Question: I have some data I want to show in a table-like view:

Basically I don't need any of the data grid functionalities such as edit, add, delete or even select, but I do need the ability to have bindable columns.
I think a GridView of a ListView is the way to go, But how can I style it's headers to have a static-text look over the dynamic clickable one? and how can I make the rows unselectable?
I've managed to do that with the help of @JanW. I used the following:
'''
<ListView ItemsSource="{Binding Employees}"
Background="Lavender"
BorderThickness="0"
TextBlock.Foreground="Black"
Margin="100">
<ListView.View>
<GridView>
<GridView.Columns>
<GridViewColumn Header="First Name" DisplayMemberBinding="{Binding FirstName}"/>
<GridViewColumn Header="Last Name" DisplayMemberBinding="{Binding LastName}"/>
</GridView.Columns>
</GridView>
</ListView.View>
</ListView>
'''
To achieve the static header columns look:
'''
<Style TargetType="{x:Type GridViewColumnHeader}">
<Setter Property="Template">
<Setter.Value>
<ControlTemplate TargetType="{x:Type GridViewColumnHeader}">
<Border BorderThickness="0,0,0,1" BorderBrush="LightGray" Background="{TemplateBinding Background}">
<TextBlock x:Name="ContentHeader"
Text="{TemplateBinding Content}"
Width="{TemplateBinding Width}"
Foreground="Black"
FontWeight="SemiBold"
Padding="5"
TextAlignment="Center" />
</Border>
</ControlTemplate>
</Setter.Value>
</Setter>
<Setter Property="OverridesDefaultStyle" Value="True" />
<Setter Property="Foreground" Value="Black" />
<Setter Property="FontFamily" Value="Segoe UI" />
<Setter Property="FontSize" Value="12" />
</Style>
'''
To make the items unselectable I used:
'''
<Style TargetType="{x:Type ListViewItem}">
<Setter Property="Template">
<Setter.Value>
<ControlTemplate TargetType="{x:Type ListViewItem}">
<Border SnapsToDevicePixels="True" x:Name="Bd" Background="{TemplateBinding Background}" BorderBrush="{TemplateBinding BorderBrush}" BorderThickness="{TemplateBinding BorderThickness}" Padding="{TemplateBinding Padding}">
<GridViewRowPresenter SnapsToDevicePixels="{TemplateBinding SnapsToDevicePixels}" VerticalAlignment="{TemplateBinding VerticalContentAlignment}" Columns="{TemplateBinding GridView.ColumnCollection}" Content="{TemplateBinding Content}"/>
</Border>
<ControlTemplate.Triggers>
<Trigger Property="IsEnabled" Value="False">
<Setter Property="Foreground" Value="{DynamicResource {x:Static SystemColors.GrayTextBrushKey}}"/>
</Trigger>
</ControlTemplate.Triggers>
</ControlTemplate>
</Setter.Value>
</Setter>
</Style>
'''
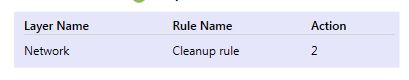
Answer: Have a look at the WPF 'GridView' as a special layout for the 'ListView' at MSDN:
<URL>
It comes with DataSource Binding and Columns/Headers as DataGrid, but without the DataGrid overhead.
Edit: Added Example for Header Layout:

'''
<ListView ItemsSource="{Binding }" TextBlock.Foreground="Black">
<ListView.ItemContainerStyle>
<Style TargetType="ListViewItem">
<Setter Property="OverridesDefaultStyle" Value="True" />
<Setter Property="Template">
<Setter.Value>
<ControlTemplate TargetType="ListViewItem">
<GridViewRowPresenter Margin="4" />
</ControlTemplate>
</Setter.Value>
</Setter>
</Style>
</ListView.ItemContainerStyle>
<ListView.View>
<GridView AllowsColumnReorder="False" ColumnHeaderToolTip="Employee Information">
<GridView.ColumnHeaderContainerStyle>
<Style TargetType="GridViewColumnHeader">
<Setter Property="OverridesDefaultStyle" Value="True" />
<Setter Property="Background" Value="Transparent" />
<Setter Property="BorderBrush" Value="DarkGray" />
<Setter Property="BorderThickness" Value="0,0,0,1" />
<Setter Property="TextBlock.Foreground" Value="Black" />
<Setter Property="TextBlock.FontWeight" Value="Bold" />
<Setter Property="Template">
<Setter.Value>
<ControlTemplate TargetType="GridViewColumnHeader">
<Border BorderBrush="{TemplateBinding BorderBrush}"
BorderThickness="{TemplateBinding BorderThickness}"
Padding="6">
<ContentPresenter />
</Border>
</ControlTemplate>
</Setter.Value>
</Setter>
</Style>
</GridView.ColumnHeaderContainerStyle>
<GridView.Columns>
<GridViewColumn Width="100"
DisplayMemberBinding="{Binding Path=LayerName}"
Header="Layer Name" />
<GridViewColumn Width="100"
DisplayMemberBinding="{Binding Path=RuleName}"
Header="Rule Name" />
<GridViewColumn Width="100"
DisplayMemberBinding="{Binding Path=Action}"
Header="Action" />
</GridView.Columns>
</GridView>
</ListView.View>
</ListView>
'''